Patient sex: M
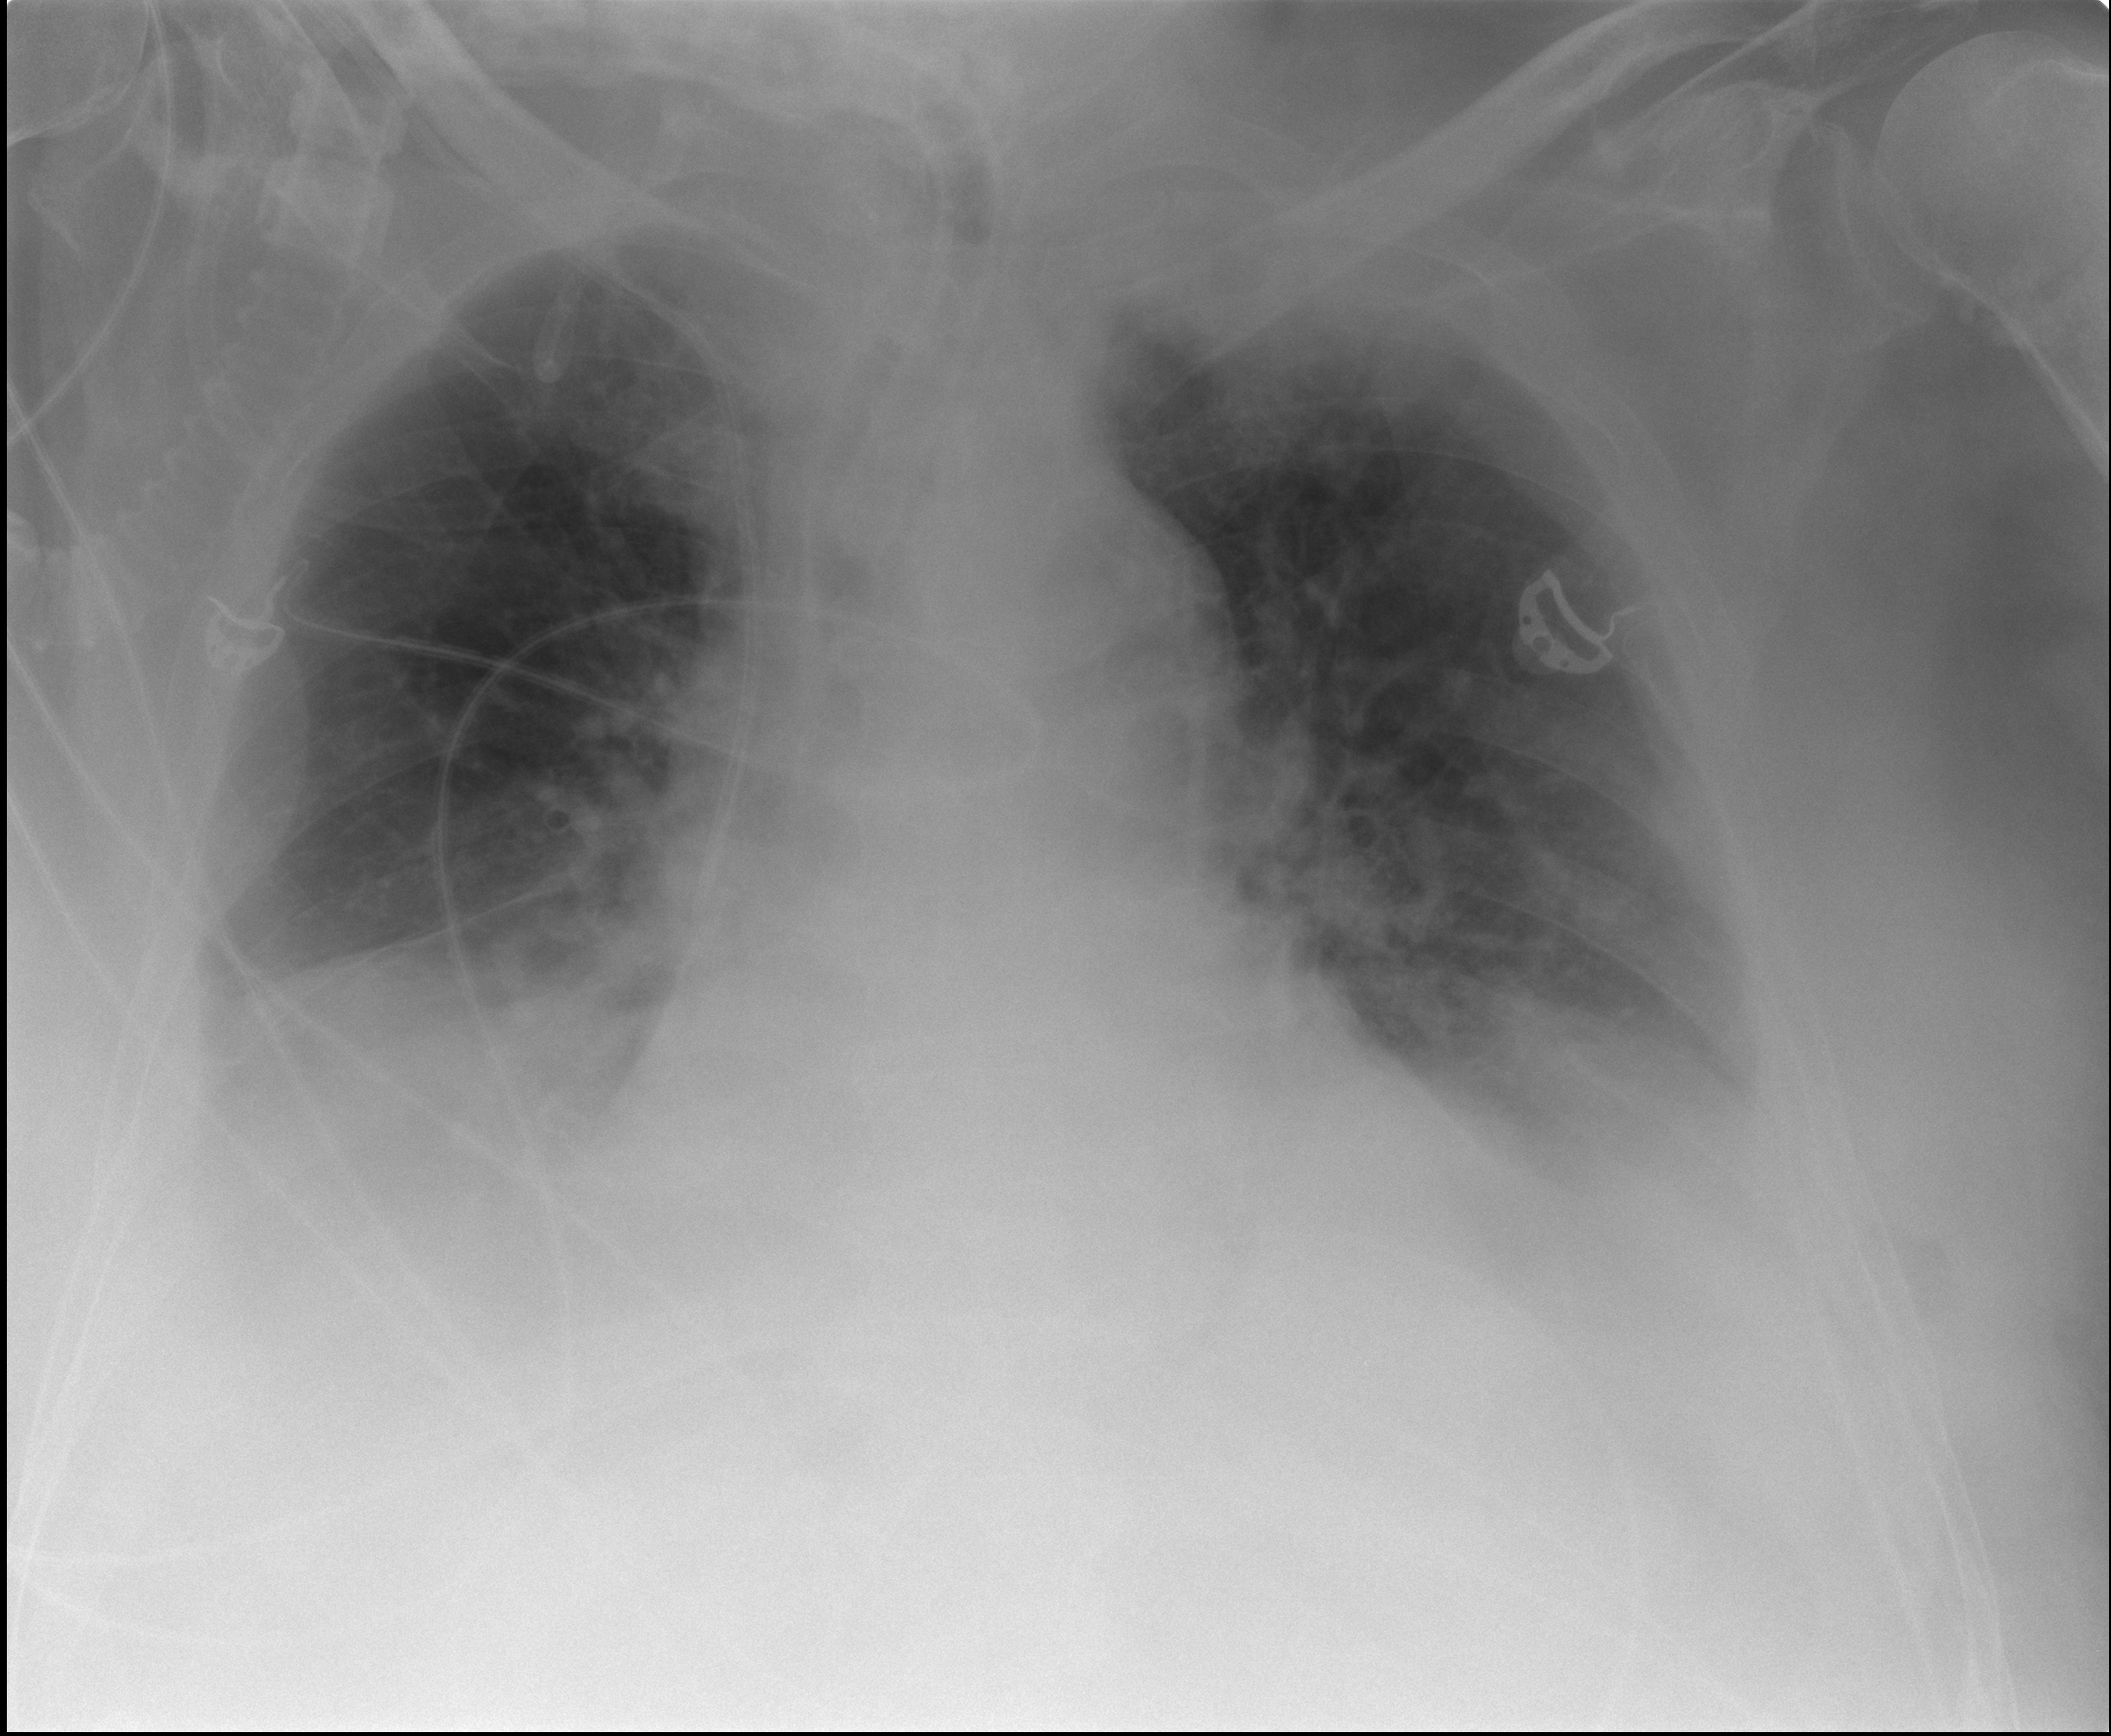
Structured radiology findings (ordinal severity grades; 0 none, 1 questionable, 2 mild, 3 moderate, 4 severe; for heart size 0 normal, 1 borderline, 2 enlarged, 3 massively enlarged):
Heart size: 0
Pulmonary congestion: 2
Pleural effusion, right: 2
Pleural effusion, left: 2
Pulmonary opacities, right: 0
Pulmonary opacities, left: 0
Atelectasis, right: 2
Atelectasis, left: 2